Field crop: maize
Growth stage: 2
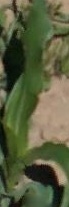
Species: maize